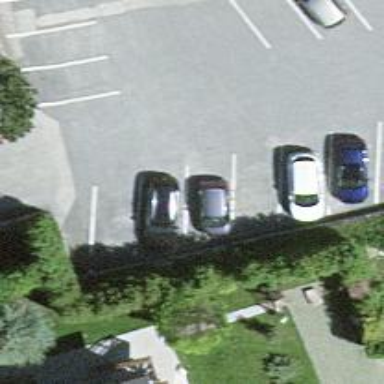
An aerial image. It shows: Parking aisle designated as service road.